Question: I have created a cpp cocos2d-x project following these steps <URL>:
1. Install python 2.7
2. Open a command line window
3. Go to your cocos2d-x-2.1.5 ools\project-creator folder
4. Run create_project.py. Usage: create_project.py -project YourProjectName -package com.example.PakcageName -language cpp
5. Your project will be created in cocos2d-x-2.1.5\projects
But now I want to add lua support to exist cpp project.What can I do?
PS.I know there is a way I can create a project using visual studio template before cocos2d-x version 2.1.2. I can easily add lua support to a cpp project. How can I do it easily now?

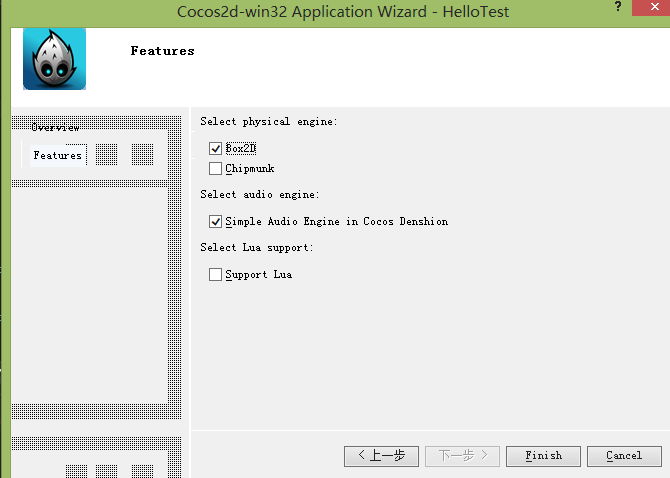
Answer: 1. Right click your solution,add project,add "$(cocos2d-x-home)/scripting/lua/proj.win32/liblua.vcxproj" to your solution.
2. Right click your project->Property->Genernal Property->add new reference,check liblua. It's OK.